Question: When using a TableView in JavaFX 2, there seems to be magically one column added instead of resizing the existing ones. Please see the following screenshot.
What I would expect/want: Both column shall have 50% of space, no third (unnamed/empty) column shall be added.

Created using Scene Builder, FXML code:
'''
<?import java.lang.*?>
<?import java.util.*?>
<?import javafx.scene.control.*?>
<?import javafx.scene.layout.*?>
<?import javafx.scene.paint.*?>
<BorderPane id="BorderPane" maxHeight="-Infinity" maxWidth="-Infinity" minHeight="-Infinity" minWidth="-Infinity" prefHeight="400.0" prefWidth="600.0" xmlns:fx="http://javafx.com/fxml">
<top>
<TableView prefHeight="200.0" prefWidth="200.0">
<columns>
<TableColumn prefWidth="75.0" text="Column X" />
<TableColumn prefWidth="75.0" text="Column X" />
</columns>
</TableView>
</top>
</BorderPane>
'''
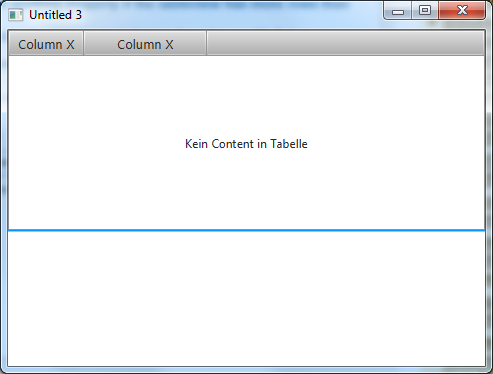
Answer: Use
'''
table.setColumnResizePolicy(TableView.CONSTRAINED_RESIZE_POLICY);
'''
By doing this you ensure that the extra space in table column header will be distributed among the columns. In this distribution the columns' max and min widths are taken into account of course.
By default the 'TableView.UNCONSTRAINED_RESIZE_POLICY' is used where the tablecolumns will take their preferred width initially.